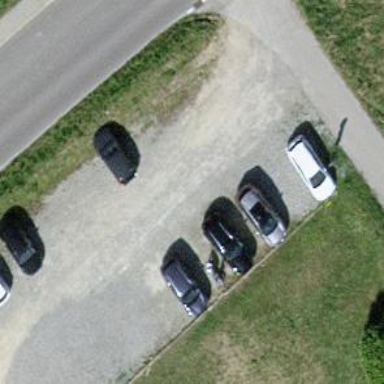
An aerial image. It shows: Road serving as parking aisle.